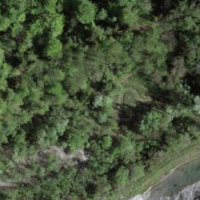
EUNIS habitat code: 44
Species observed at this site:
Corylus avellana